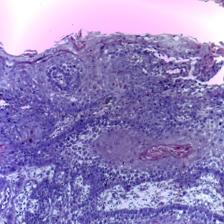
Diagnosis: OSCC